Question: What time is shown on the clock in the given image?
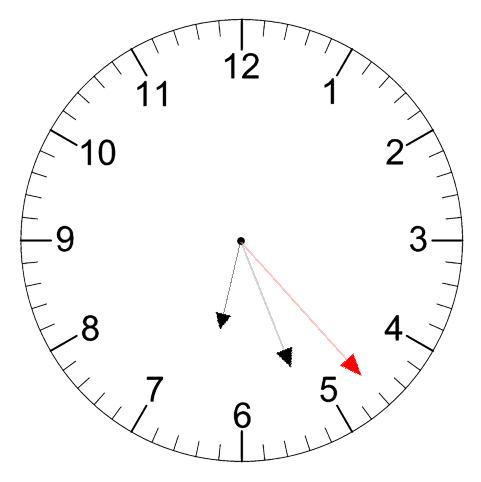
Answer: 06:26:23